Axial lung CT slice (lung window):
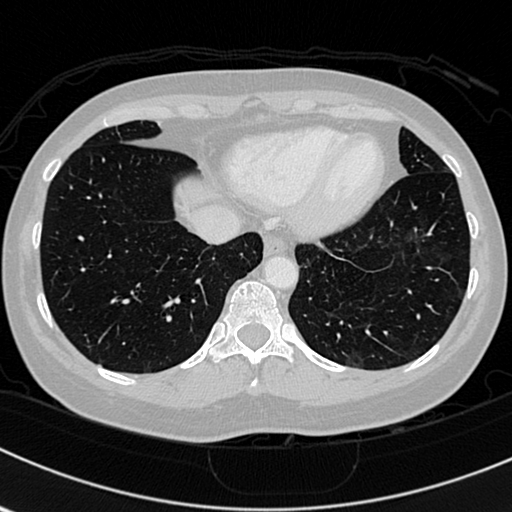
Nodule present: no